Question: I'm trying to find the most efficient way to solve the following. Suppose we have some data that look like this:
'''
d1 <- seq(0, 3000, length.out = 1000)
d2 <- cos(seq(0, 6*pi, length.out = 1000))*rev(seq(0, 1, length.out = 1000))
dd <- as.data.frame(cbind(d1, d2))
'''

I have the need to detect from 'd2' the first element of the first sequence of length 20 of consecutively increasing numbers. In the figure above it would be somewhere around 'd1 = 500'. My current approach is based on this function:
'''
getFirstBeforeSequence <- function(x, y, len){
a1 <- cbind(lapply(split(y, cumsum(c(1, diff(y) < 0))), length))
a2 <- which(a1 > len)[1]-1
a3 <- sum(unlist(a1)[1:a2])+1
a3
}
'''
This function gives me the desired output, the element is in position 164 and has occurred when 'd1 = <PHONE>':
'''
getFirstBeforeSequence(dd$d1, dd$d2, 20)
# 164
dd$d1[164]
# <PHONE>
'''
However, I have the impression that my solution is overly complex and I'm pretty sure that others will have better solutions. Any help will be very appreciated.
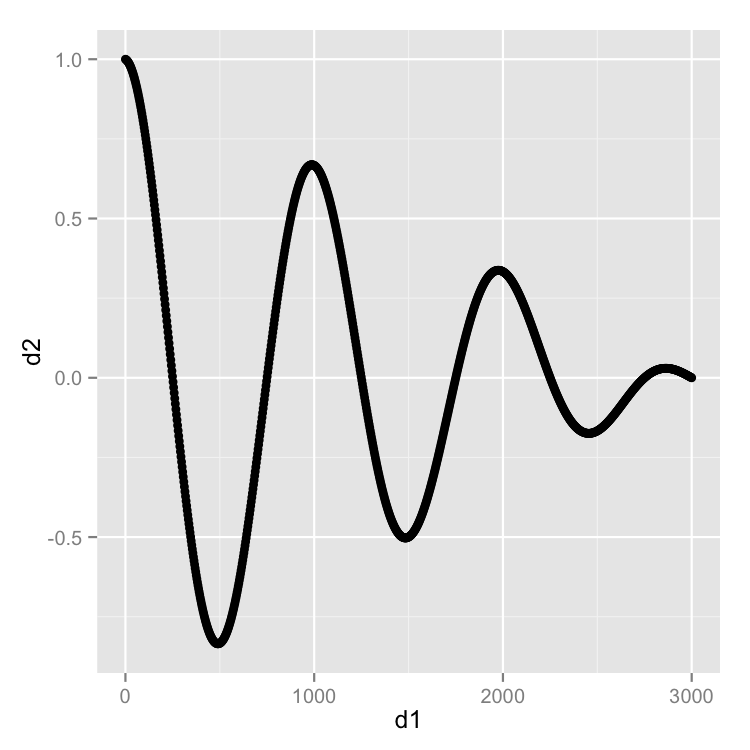
Answer: Here is a stab:
'''
getFirstBefore<-function(x,len){
r<-rle(sign(diff(x)))
n<-which(r$lengths>=len & r$values==1)
if(length(n)==0)
return(-1)
1+sum(r$lengths[seq_len(n[1]-1)])
}
'''
It's more efficient than the original, but there's probably still room for improvement:
'''
microbenchmark(
getFirstBeforeSequence(dd$d1,dd$d2,20),
getFirstBefore(dd$d2,20))
# Unit: microseconds
# expr min lq median uq
# getFirstBeforeSequence(dd$d1, dd$d2, 20) <PHONE>.<PHONE>.<PHONE>.2005
# getFirstBefore(dd$d2, 20) 181.354 187.081 192.808 <PHONE>
# max neval
# 9932.534 100
# 239.700 100
'''